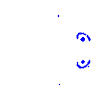
Particle: pion